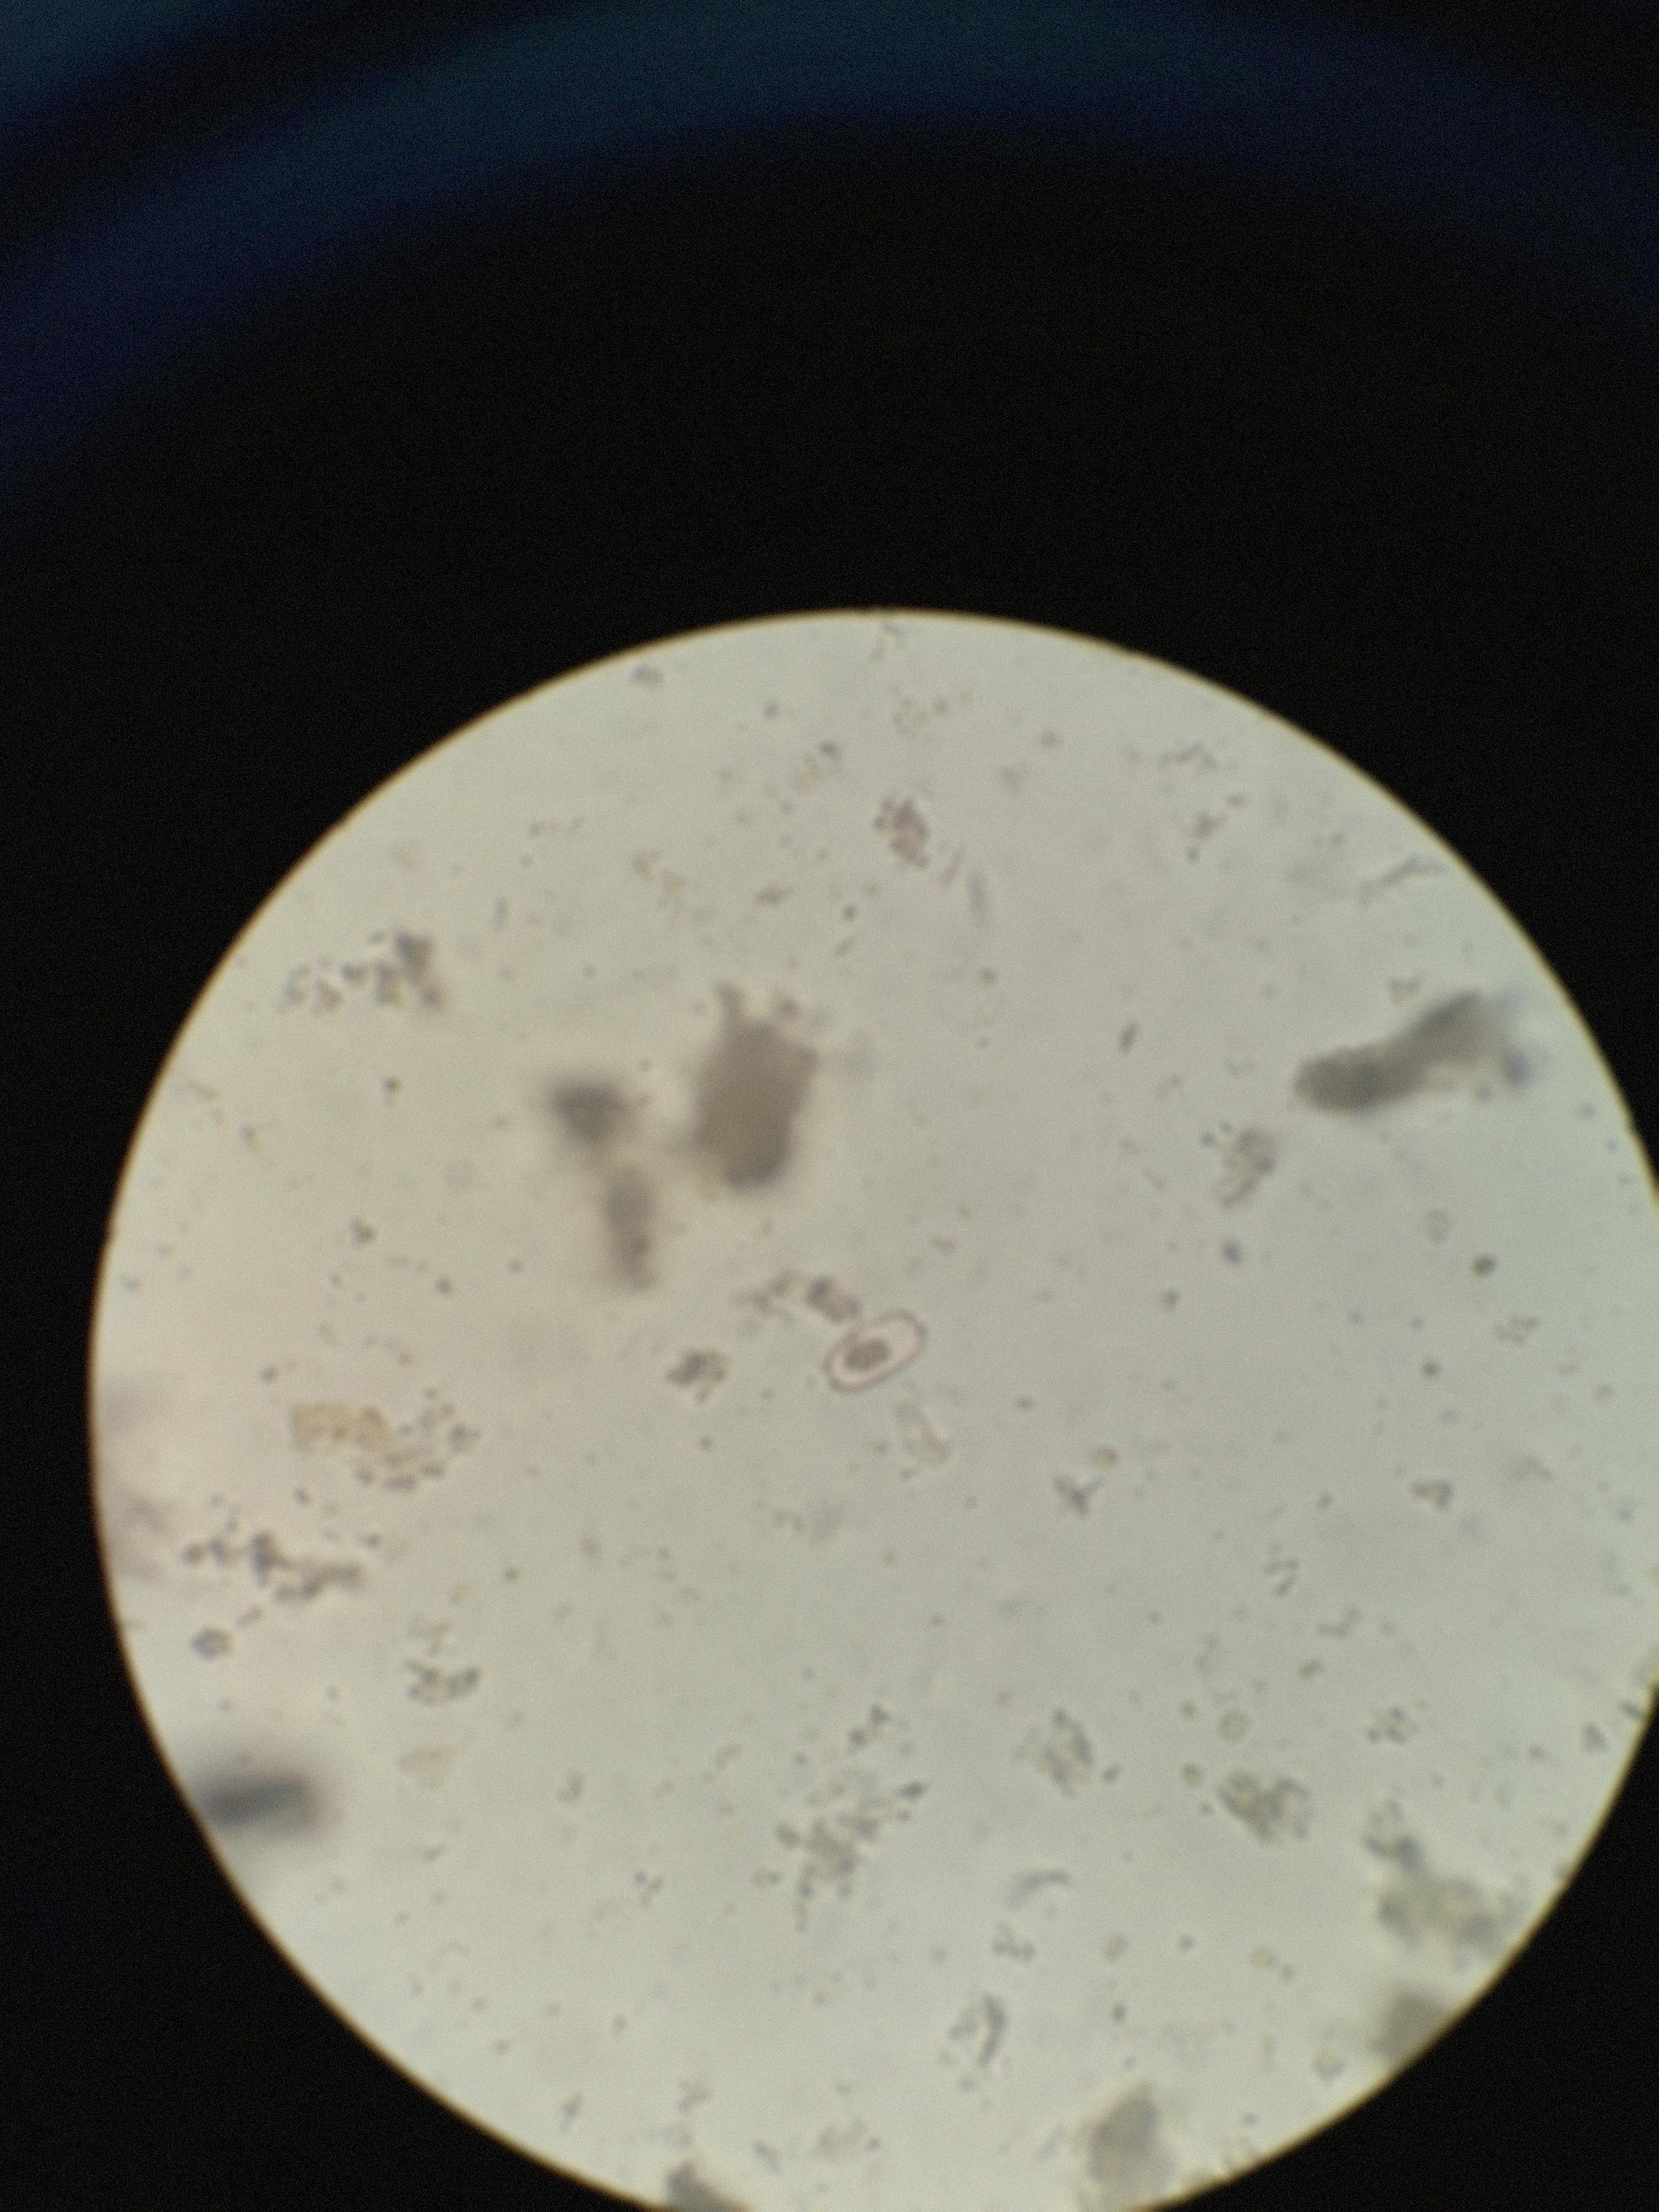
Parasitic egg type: Capillaria philippinensis